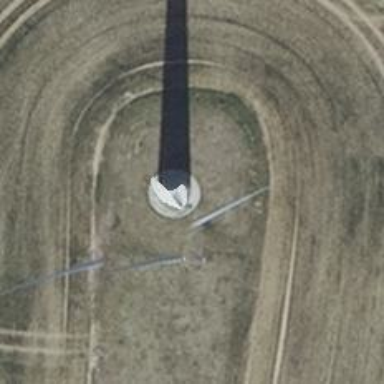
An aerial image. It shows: Wind turbine generating electricity through horizontal axis method. The source of the generator is wind.